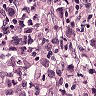
Metastatic tissue present: yes